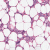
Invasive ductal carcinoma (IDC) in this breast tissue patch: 1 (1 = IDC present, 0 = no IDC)